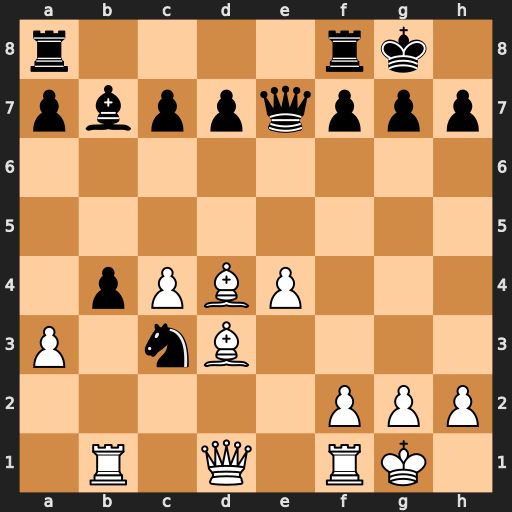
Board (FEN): r4rk1/pbppqppp/8/8/1pPBP3/P1nB4/5PPP/1R1Q1RK1
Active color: w
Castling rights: -
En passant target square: -
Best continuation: Bxc3 bxc3 Rxb7